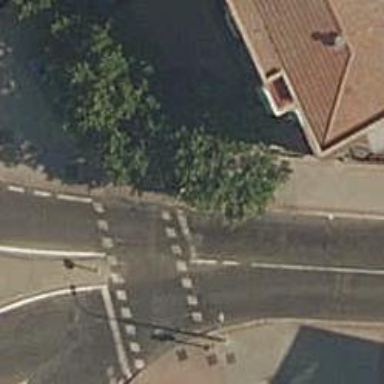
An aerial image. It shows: Road with traffic signals at the crossing.